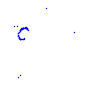
Particle: proton